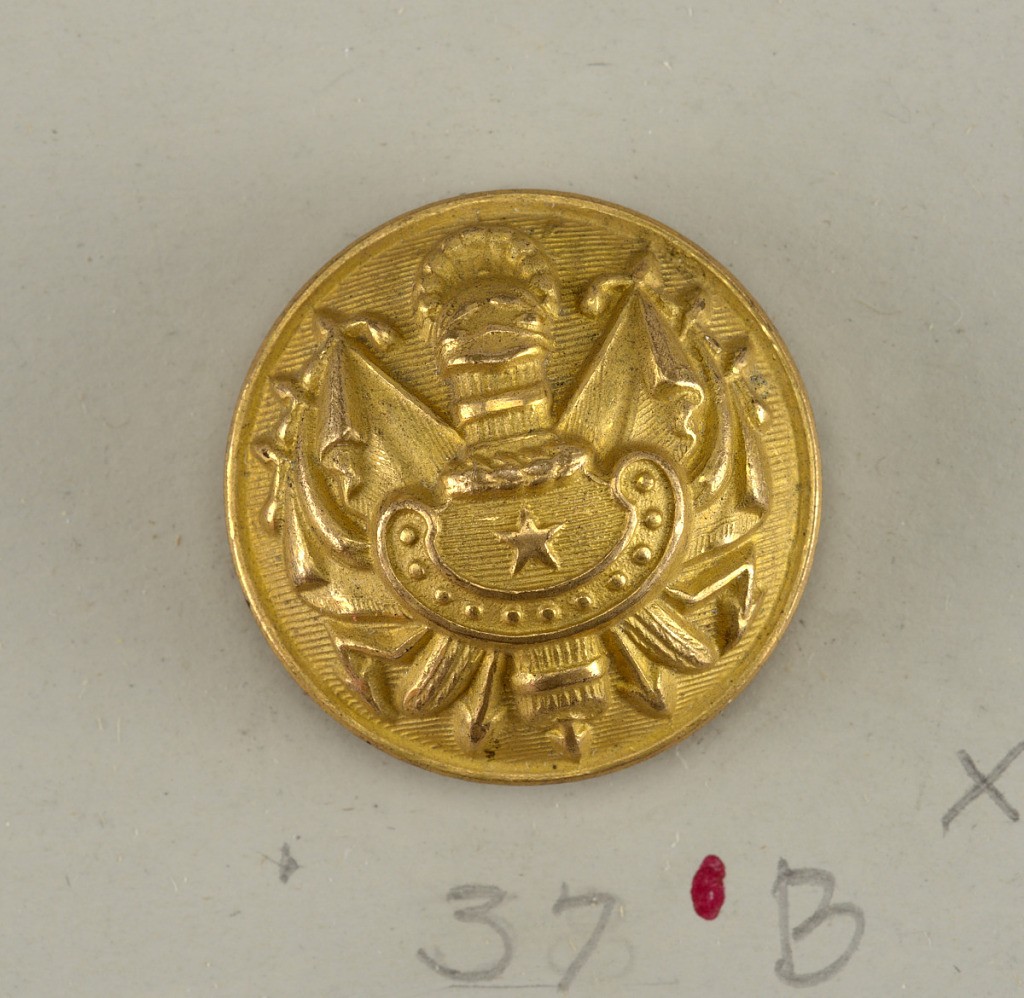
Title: Buttons
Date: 1852–70
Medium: Brass
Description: Three circular convex buttons ornamented with shield with eagle, on fasces, on crossed flags - officer in the general army 1852-1870.

Component -b is on card H
Component -d is on card i